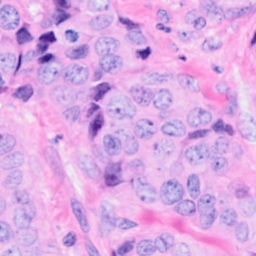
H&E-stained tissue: Breast